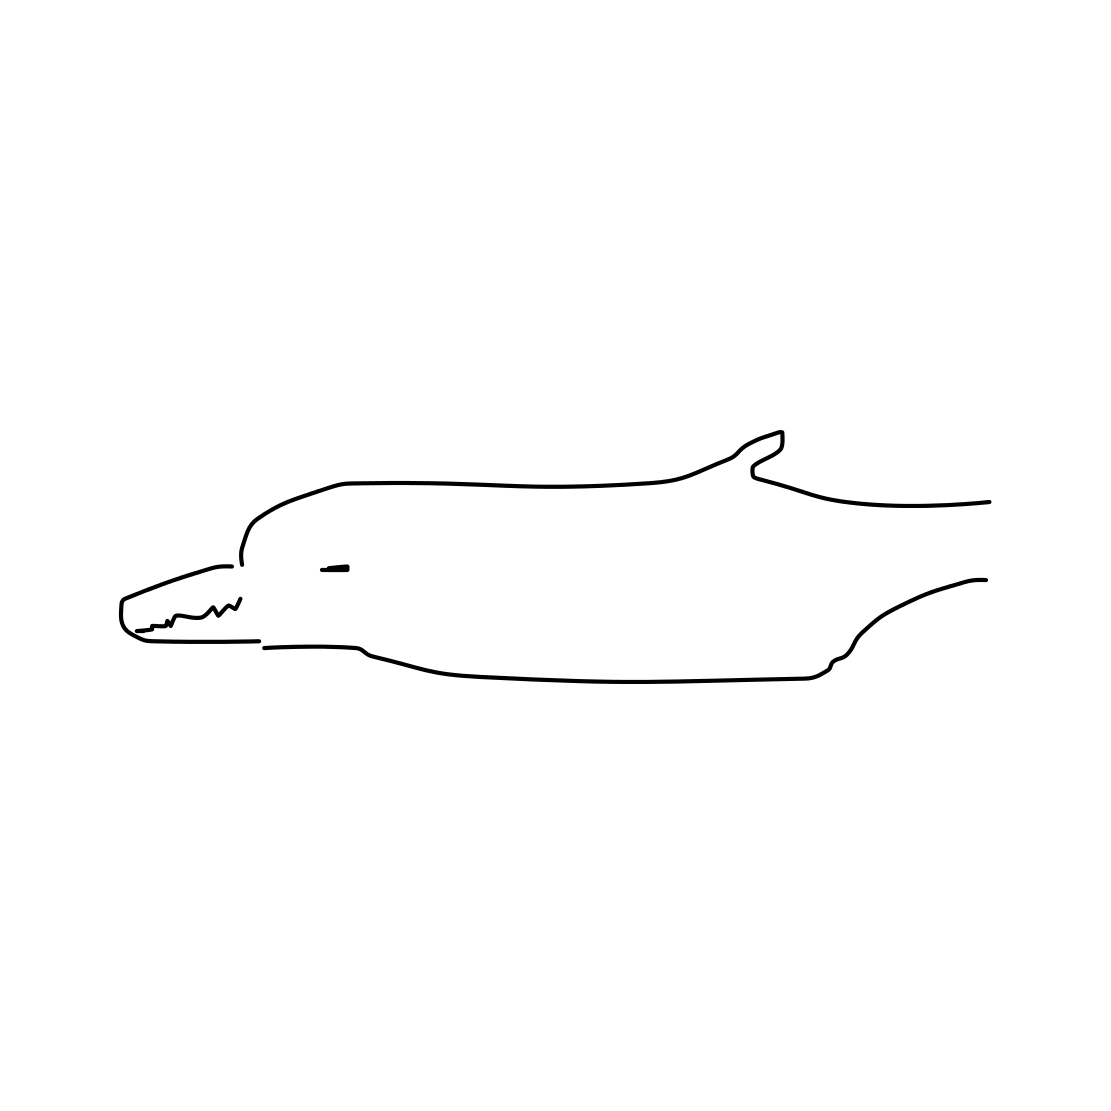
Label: dolphin